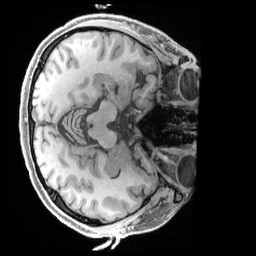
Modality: T1w
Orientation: axial
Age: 29
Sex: male
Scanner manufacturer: siemens
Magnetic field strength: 3 T
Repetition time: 2.4 s
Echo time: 0.00241 s